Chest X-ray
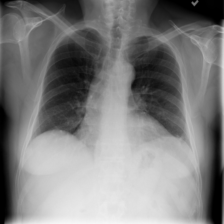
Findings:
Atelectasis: positive
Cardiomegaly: negative
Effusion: negative
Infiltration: negative
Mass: negative
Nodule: negative
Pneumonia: negative
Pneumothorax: negative
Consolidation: negative
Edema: negative
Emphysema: negative
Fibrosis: negative
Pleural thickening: negative
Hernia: negative